Question:
When I launch my virtual device ,it launches but my app doesn't show in 'AVD'.
I update all the plugins and platforms required..after some time android studio given this error as following : 'Error while installing apk.'
Please, solve my problem why this is happening, I'm suffering from 2 days.:(
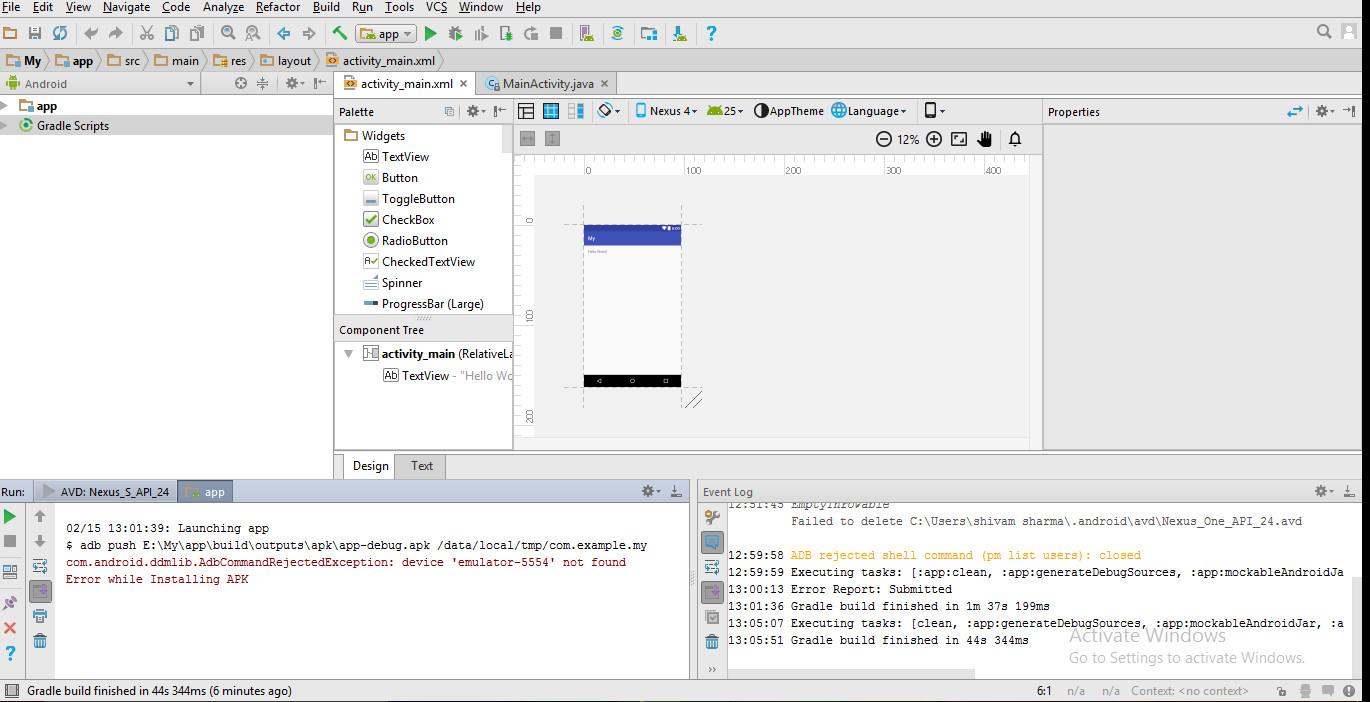
Answer: Have you tried increasing the 'adb' connection time out on the 'AVD'?
To test this, first launch the 'avd' and make sure it is turned on and running. Then try to build your application and install the '.apk' onto the device.